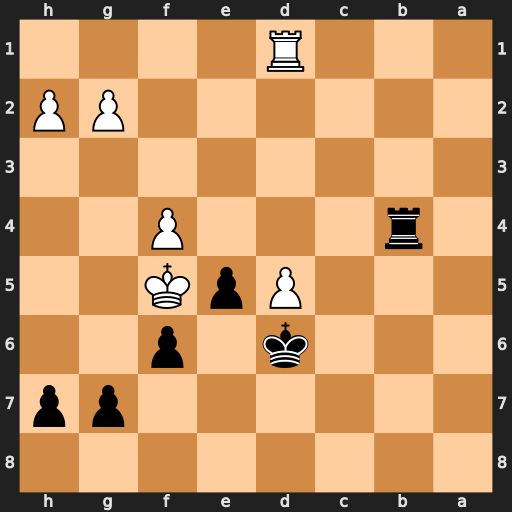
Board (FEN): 8/6pp/3k1p2/3PpK2/1r3P2/8/6PP/3R4
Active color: b
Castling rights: -
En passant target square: -
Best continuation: Rxf4#